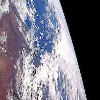
Label: cloud